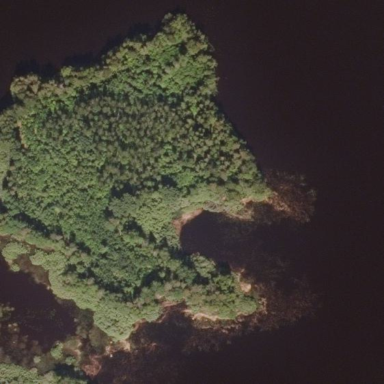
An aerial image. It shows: Island covered with woodland.